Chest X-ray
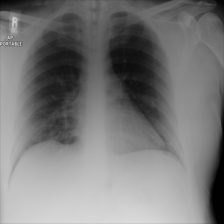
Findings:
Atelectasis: negative
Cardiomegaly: negative
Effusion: negative
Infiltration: negative
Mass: negative
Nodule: negative
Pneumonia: negative
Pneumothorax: negative
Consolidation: negative
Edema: negative
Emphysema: negative
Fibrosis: negative
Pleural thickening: negative
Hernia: negative